Question: I'm trying something like this with doctrine:
'''
SELECT
@myprice := cp.price,
@compPrice1 := (SELECT cpt1.price FROM competitor_product AS cpt1
WHERE cpt1.product_id = cp.product) as compPrice1
@compPrice1 / @myprice AS price_diff
FROM
customer_product AS cp
WHERE
customer_id = 1;
'''
My code until then:
[my code until then]
How can I set variable for use in calculate column?
I've been looking for but found nothing about
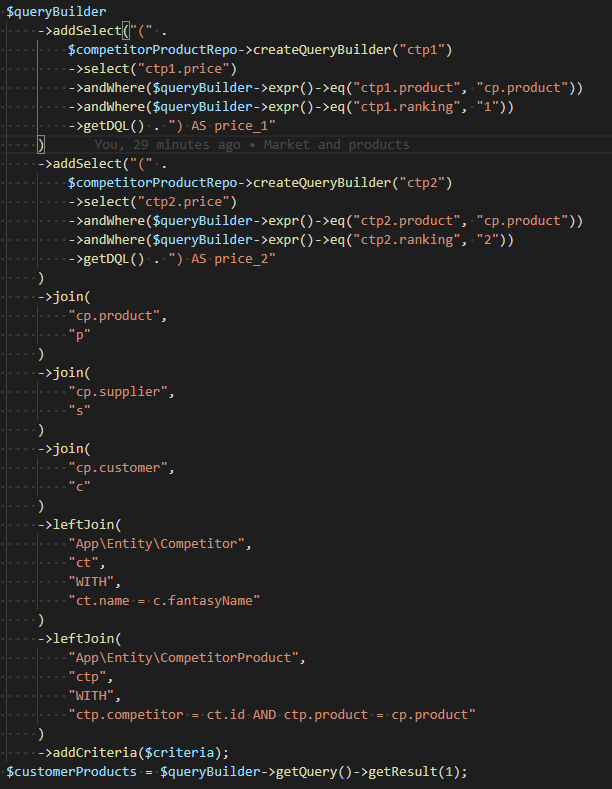
Answer: I don't think this is possible with Doctrine Query builder. I would suggest use <URL> or Raw SQL queries.